Question: I need to make such table in a 'JPanel'.
Any ideas how to do it, to get the layout like the one on the picture below?

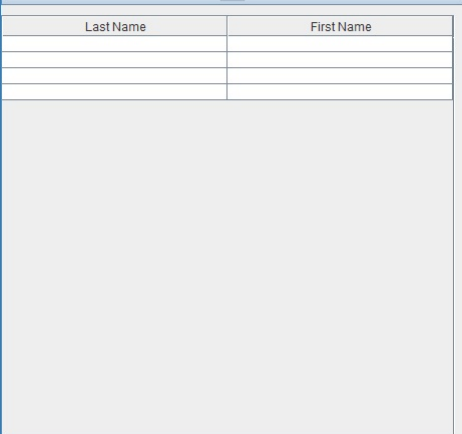
Answer: This is a simple code for creating a JTable like that
'''
detailsTable = new JTable();
detailsTable.setFillsViewportHeight(true);
detailsTable.setModel(new DefaultTableModel(new Object[][] {},
new String[] { "LAST_NAME", "FIRST_NAME"}));
scrollPane = new JScrollPane(detailsTable);
panel1.add(scrollPane);
'''
If you want to add to a table, you can check <URL>
Hope this Helps!!!